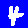
Digit: 4